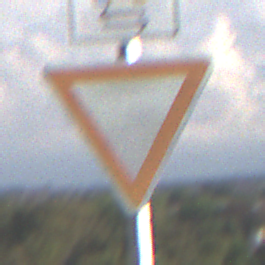
Verkehrszeichen: VorfahrtGewaehren
Zusatzzeichen oben: RichtungsangabeDurchPfeile9
Umgebung: Outdoor, Nature
Tageszeit: MorningAfternoon
Wetter: PartlyCloudy
Licht: Natural
Jahreszeit: NotSpecified
Kontrast: HighContrast